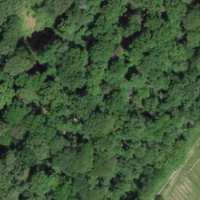
EUNIS habitat code: 41
Species observed at this site:
Sus scrofa